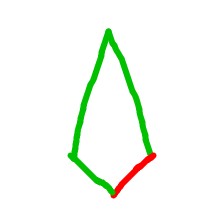
Shape: kite